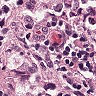
Metastatic tissue present: yes